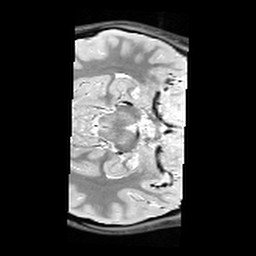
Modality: PDw
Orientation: axial
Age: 20
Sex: female
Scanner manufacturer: siemens
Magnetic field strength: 3 T
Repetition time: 6.49 s
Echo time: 0.016 s